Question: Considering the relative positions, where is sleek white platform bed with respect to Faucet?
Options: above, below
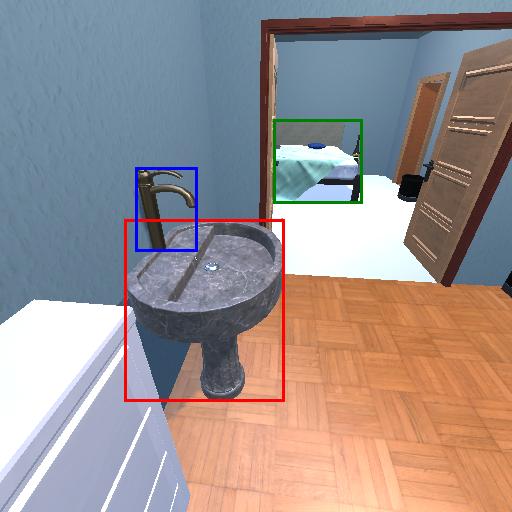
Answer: above